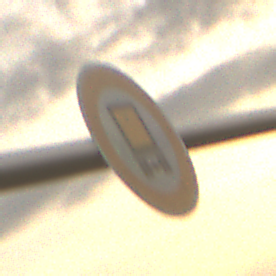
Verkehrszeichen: VerbotKennzeichnungspflichtigeKraftfahrzeugeGefaehrlicheGueter
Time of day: SunriseSunset
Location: Outdoor (Nature)
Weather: PartlyCloudy
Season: NotSpecified
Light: Natural